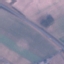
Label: Highway